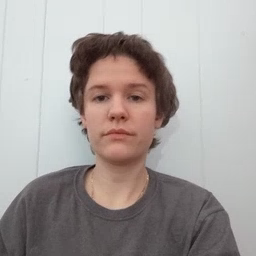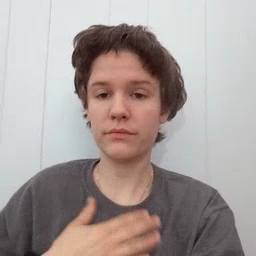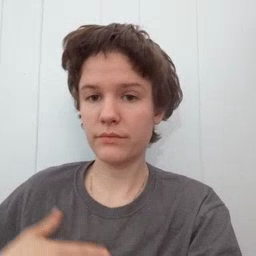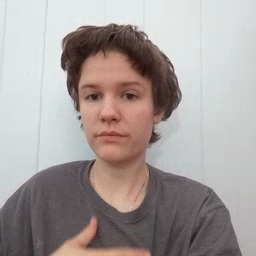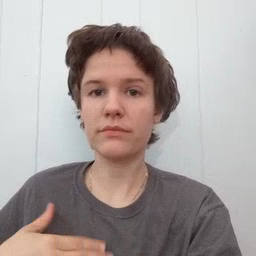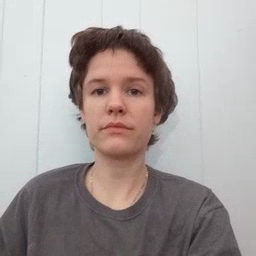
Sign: please